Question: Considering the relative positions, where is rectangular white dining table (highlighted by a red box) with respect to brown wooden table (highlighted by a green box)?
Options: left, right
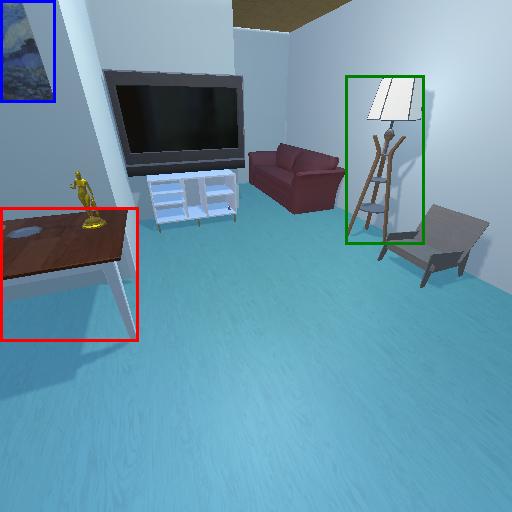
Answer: left